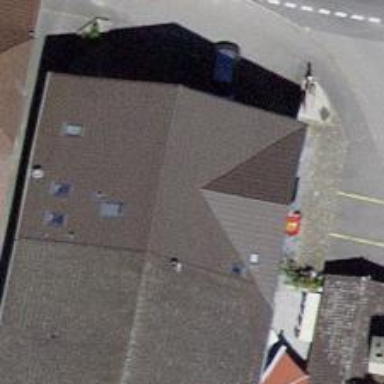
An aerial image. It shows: Restaurant.